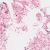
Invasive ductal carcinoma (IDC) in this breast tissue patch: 0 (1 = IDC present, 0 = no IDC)